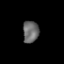
Tissue: prostate
Cell type: T cells
Senescence score: 0.7369
Nuclear area (px): 340
Mean DAPI intensity: 105.882